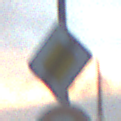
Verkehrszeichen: EndeVorfahrtsstrasse
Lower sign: VerbotUeberholenEinspurigeFahrzeuge
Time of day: SunriseSunset
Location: Outdoor (Nature)
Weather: PartlyCloudy
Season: NotSpecified
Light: Natural